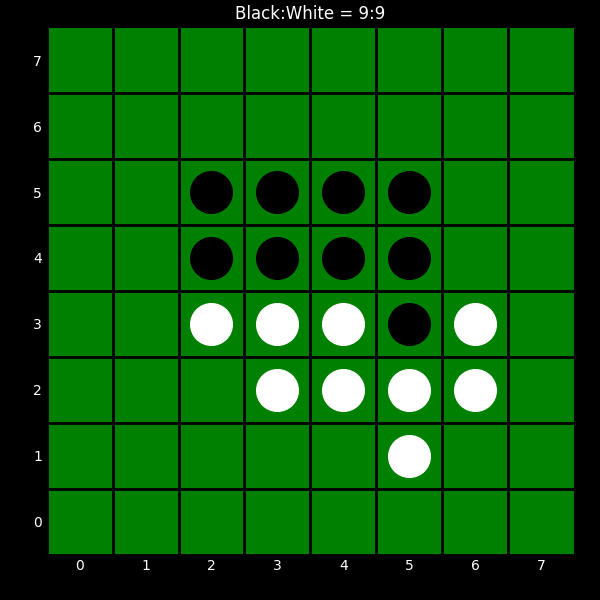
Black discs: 9
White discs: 9